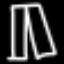
Label: pants